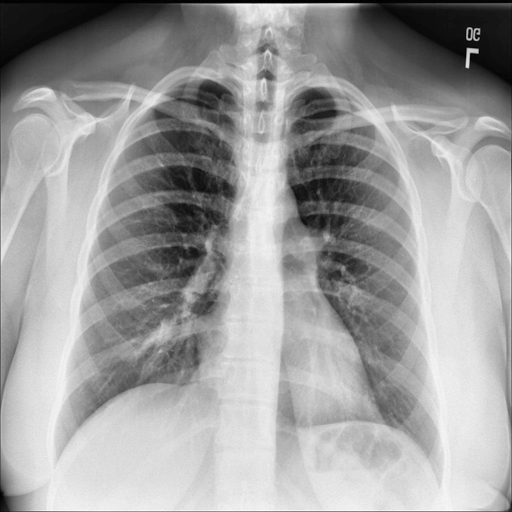
Finding: NORMAL